Question: I am having a very annoying problem with excel : I have some VBA macros whose purpose is to fill in some other cells with some contents. My problem is that excel keeps changing the format of some cell ! Thanks but I didn't ask for this, everytime it tries to help me, it just makes things worse.
And when I right click on the cell to set the standard format and then try my macro again... it goes back to excel changes !
Here is an example of the problem I am experiencing :

Another example would be the number of decimals in a number : if my macro is copying/pasting a number with 11 decimals, excel is just gonna keep 7 !! So annoying!
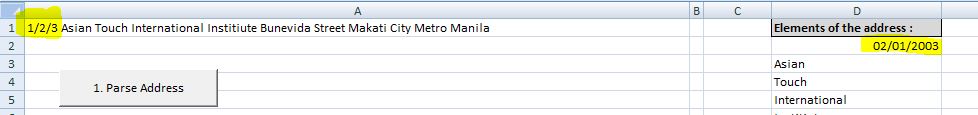
Answer: You could copy your values only by passing them through a string variable e.g.
'''
dim s as string
s = cstr(myrange.value)
mysecondrange.value = s
'''
If your problem persists there's an issue in another part of you code.
The other issue maybe the new cell formatted to general and in this case excel will always assume it knows better changing the format to suite. Depending on your objective you may need to set the format yourself using the same VBA code e.g.
'''
mysecondrange.numberformat = "@" 'to text
'or
mysecondrange.numberformat = myrange.numberformat 'to other cells format
'''